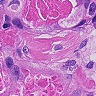
Metastatic tissue present: yes